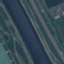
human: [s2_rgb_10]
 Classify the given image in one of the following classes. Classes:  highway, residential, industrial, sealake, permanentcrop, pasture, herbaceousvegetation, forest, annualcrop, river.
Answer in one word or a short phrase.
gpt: River